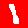
Digit: 1